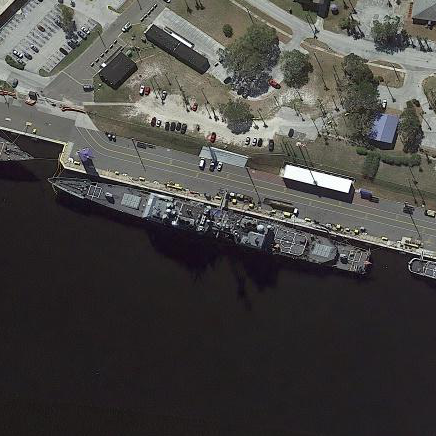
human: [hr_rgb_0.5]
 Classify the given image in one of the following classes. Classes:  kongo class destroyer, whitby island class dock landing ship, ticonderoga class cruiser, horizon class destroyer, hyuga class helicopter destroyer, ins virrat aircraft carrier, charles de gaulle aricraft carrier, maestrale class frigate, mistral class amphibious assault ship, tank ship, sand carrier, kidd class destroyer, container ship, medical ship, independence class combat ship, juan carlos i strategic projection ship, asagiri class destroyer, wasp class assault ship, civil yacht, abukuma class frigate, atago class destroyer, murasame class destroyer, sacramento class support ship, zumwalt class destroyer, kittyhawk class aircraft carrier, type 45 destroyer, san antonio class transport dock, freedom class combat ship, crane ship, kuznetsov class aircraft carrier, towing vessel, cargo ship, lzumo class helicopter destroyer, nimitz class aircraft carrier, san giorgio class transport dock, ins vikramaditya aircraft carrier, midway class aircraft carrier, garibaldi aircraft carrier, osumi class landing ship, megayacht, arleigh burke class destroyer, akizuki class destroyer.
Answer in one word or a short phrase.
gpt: Ticonderoga class cruiser